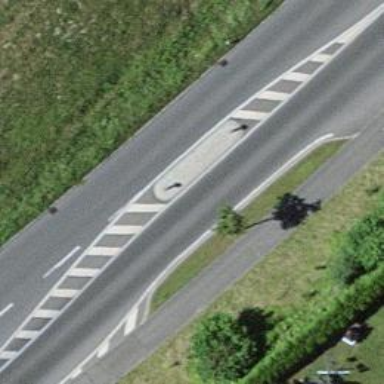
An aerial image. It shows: Secondary road with cycle lane and traffic calming island.